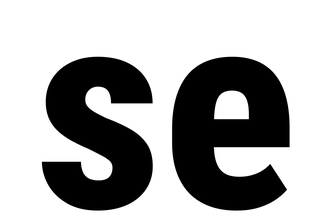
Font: Roboto_Condensed_ExtraBold